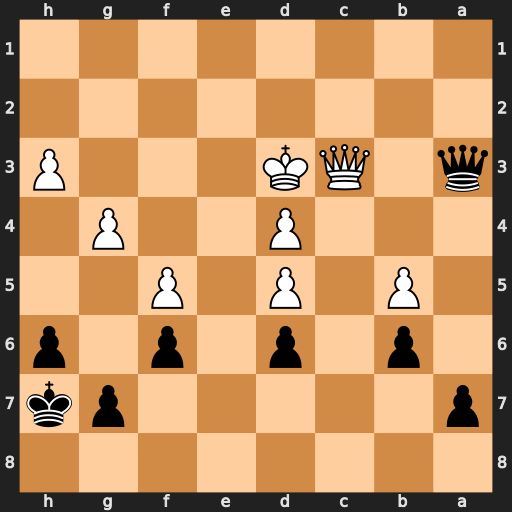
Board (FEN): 8/p5pk/1p1p1p1p/1P1P1P2/3P2P1/q1QK3P/8/8
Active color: b
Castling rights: -
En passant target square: -
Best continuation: Qxc3+ Kxc3 h5 Kd3 Kh6